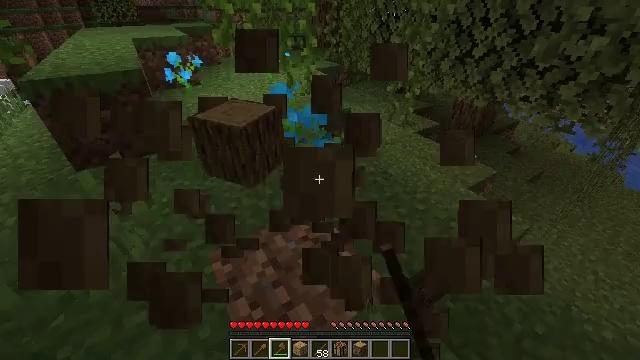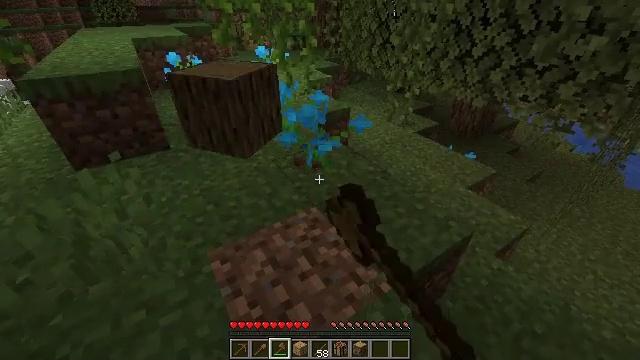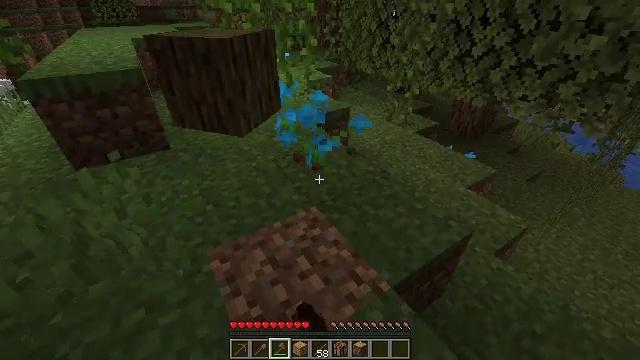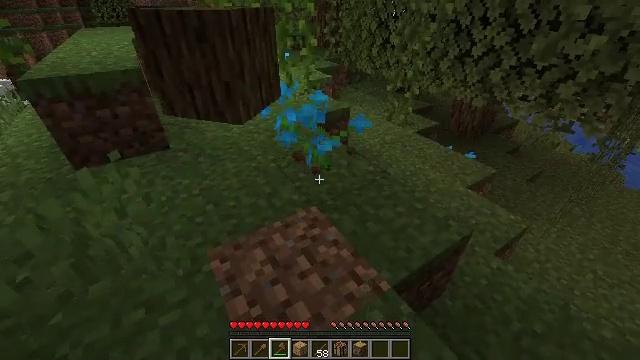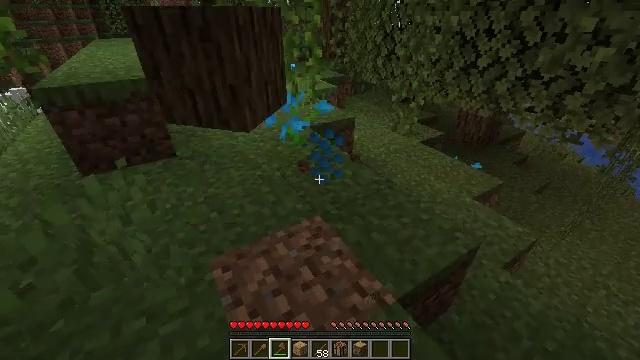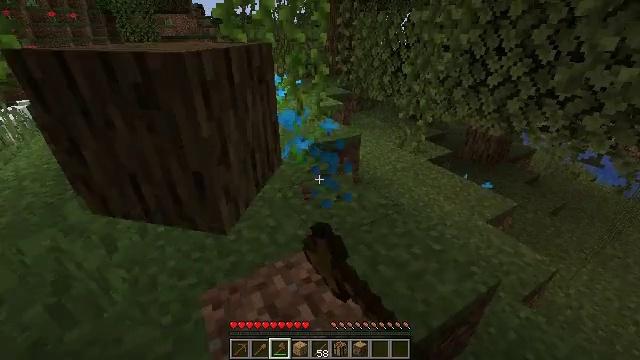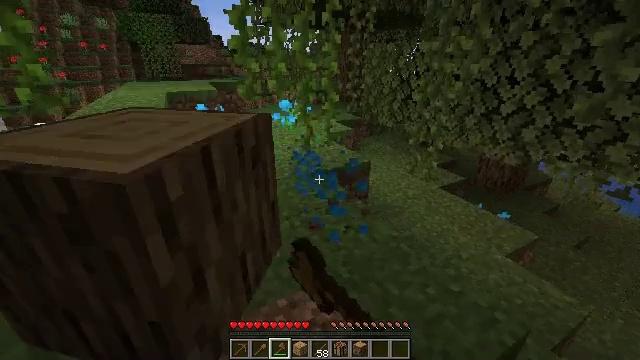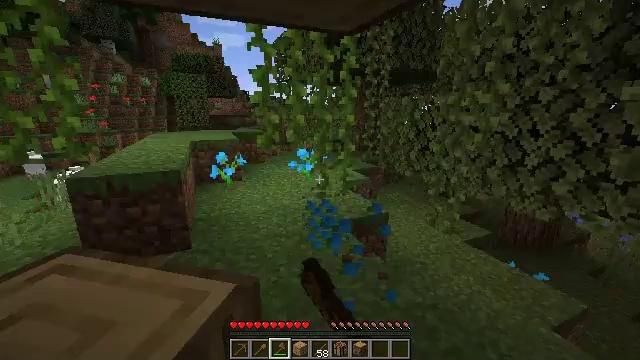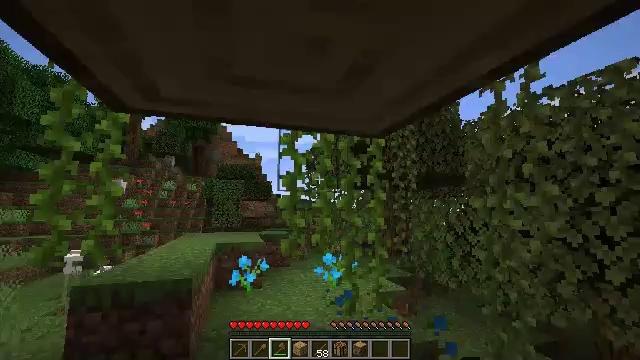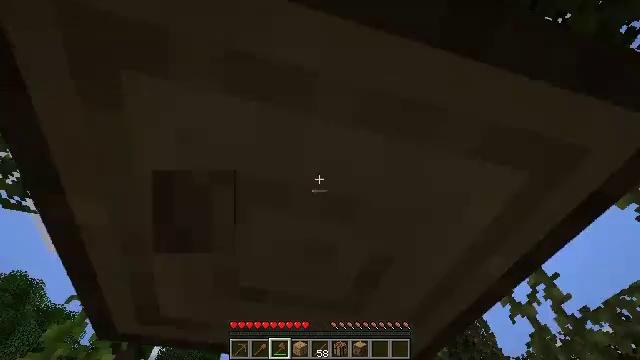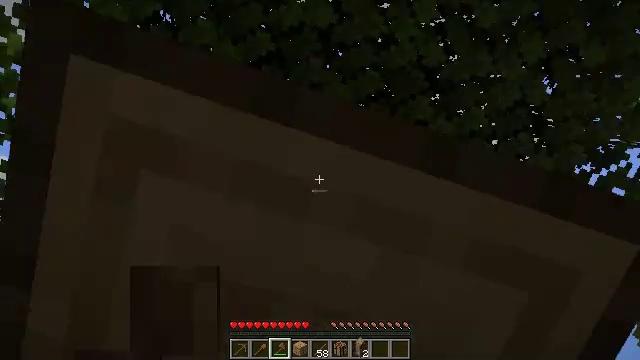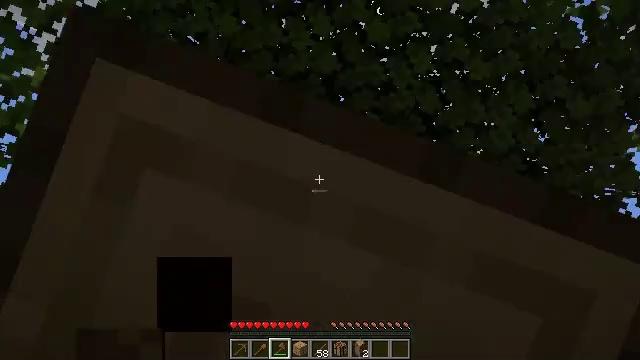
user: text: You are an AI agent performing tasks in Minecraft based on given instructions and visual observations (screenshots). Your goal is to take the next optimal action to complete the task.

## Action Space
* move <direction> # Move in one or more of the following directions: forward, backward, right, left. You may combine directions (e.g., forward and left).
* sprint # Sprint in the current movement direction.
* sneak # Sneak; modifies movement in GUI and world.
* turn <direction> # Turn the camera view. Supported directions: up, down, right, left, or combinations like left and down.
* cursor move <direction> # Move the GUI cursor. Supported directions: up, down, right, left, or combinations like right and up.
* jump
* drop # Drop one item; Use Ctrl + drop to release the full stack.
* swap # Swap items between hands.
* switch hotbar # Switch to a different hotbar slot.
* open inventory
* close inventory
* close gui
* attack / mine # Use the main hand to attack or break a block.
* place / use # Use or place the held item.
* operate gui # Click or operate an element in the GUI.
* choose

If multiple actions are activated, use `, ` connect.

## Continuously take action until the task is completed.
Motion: motion action
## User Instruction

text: Mine the blue orchid from the ground.
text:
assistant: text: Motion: attack / mine
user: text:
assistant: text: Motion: attack / mine
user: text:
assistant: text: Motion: attack / mine
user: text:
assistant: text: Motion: move forward, turn left and up, attack / mine
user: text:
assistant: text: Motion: move forward, turn left and up, attack / mine
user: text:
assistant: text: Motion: move forward, turn left and up, attack / mine
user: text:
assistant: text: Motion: move forward, turn left and up, attack / mine
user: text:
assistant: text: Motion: turn left and up, attack / mine
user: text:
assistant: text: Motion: turn left and up, attack / mine
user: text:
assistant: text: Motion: turn right and up, attack / mine
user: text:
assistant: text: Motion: turn right and up, attack / mine
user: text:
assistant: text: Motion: attack / mine